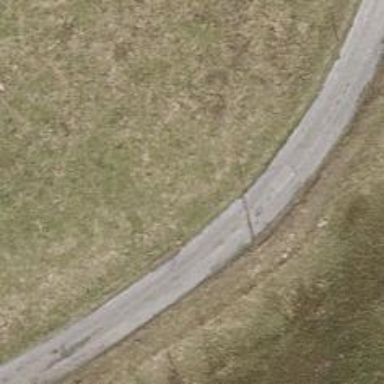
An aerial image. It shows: Paved track with Grade 1 surface.